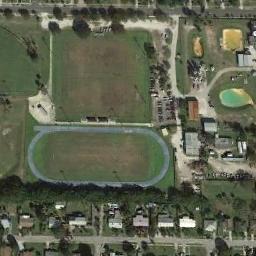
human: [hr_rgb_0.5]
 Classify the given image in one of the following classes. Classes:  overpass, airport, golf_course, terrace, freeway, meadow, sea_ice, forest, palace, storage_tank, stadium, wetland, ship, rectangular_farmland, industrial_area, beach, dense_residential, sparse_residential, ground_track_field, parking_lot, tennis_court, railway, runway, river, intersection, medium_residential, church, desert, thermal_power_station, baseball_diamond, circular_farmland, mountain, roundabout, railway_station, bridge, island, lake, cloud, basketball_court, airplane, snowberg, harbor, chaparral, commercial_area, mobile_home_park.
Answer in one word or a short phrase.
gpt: ground_track_field